A scalogram of one vibration snapshot from a rotating bearing is shown, computed with a continuous wavelet transform. What is the most likely bearing condition (normal, inner_race, outer_race, ball)?
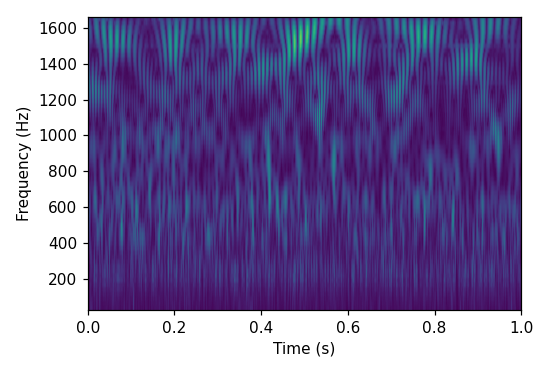
Answer: outer_race